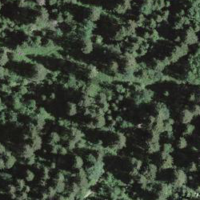
EUNIS habitat code: 43
Species observed at this site:
Stellaria nemorum
Astrantia major